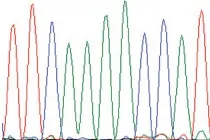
(A) Sanger sequencing of DNA from skeletal muscle from case 1 showing homoplasmic m.13345G>A mutation.
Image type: electrography (emg)